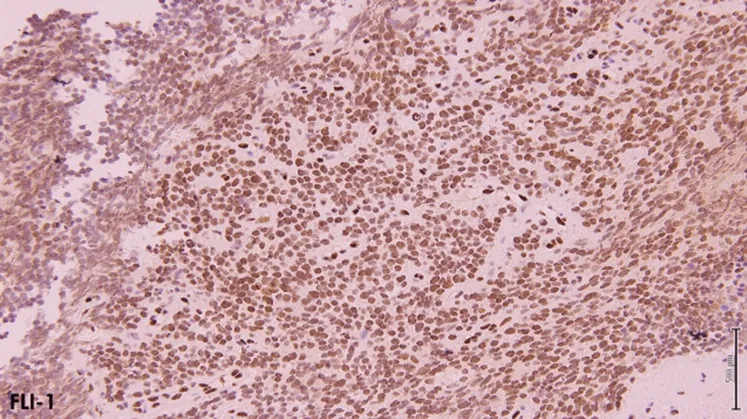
FLI-1 immunohistochemical stain (10x) demonstrates strong nuclear positivity representing a surrogate marker for characteristic EWSR-FLI-1 translocation. FLI-1: Friend leukemia integration 1; EWSR: Ewing sarcoma breakpoint gene.
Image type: pathology (immunostaining)